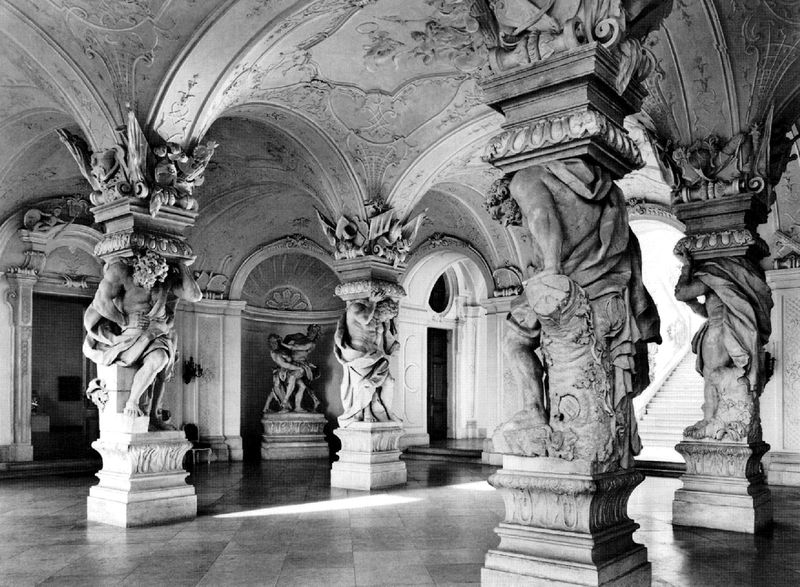
Titel: Wien, Oberes Belvedere
Künstler: Johann Lukas von Hildebrandt
Standort: Wien (EU - AUT)
Schlagwörter: mann, hell, marmor, männer, raum, säulen, tür, weiss, gebäude, halten, sockel, tragen, renaissance, last, saal, kuppel, treppe, arch, arches, architecture, column, columns, hall, men, ornate, palace, stairs, steps, white, black, figures, gray, grey, interior, painting, room, anstrengung, kraft, ornamente, decorative, floor, staircase, lichteinfall, halle, foto, vier, stütze, gewölbe, denkmal, fliesen, schwarzweiß, skulpturen, statuen, greek, man, stone, baroque, light, shadow, fabric, herkules, träger, beard, paintings, photo, sculpture, statue, fot, marble, sunlight, shoulder, doors, niches, alkoven, ceiling, tragend, statues, atlas, figure, fresco, carving, rococo, frescos, vault, elaborate, photograph, muscles, suffering, sculptures, tile, indoor, daylight, pillars, stairway, carvings, cloumn, doorways, portals, formidable, atlantis, узоры, michangelo, atalids